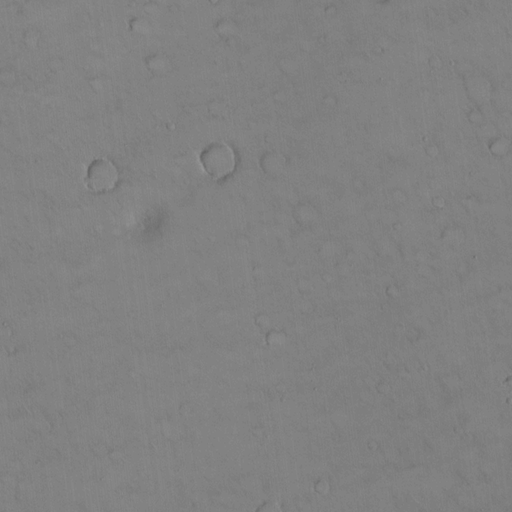
Classes present: Background